某药品研究所开发一种抗菌新药，临床实验中测得成人服药后血液中药物浓度$y$（微克/毫升）与服药时间$x$（小时）之间的函数关系图象由一条线段和一段曲线组成，如图（当$x\geq 4$时，$y$与$x$成反比例）．则血液中药物浓度不低于$4$微克/毫升的持续时间为（ ）

\vspace{0.5em}
\noindent A．$4$小时 \hfill B．$6$小时 \hfill C．$8$小时 \hfill D．$10$小时
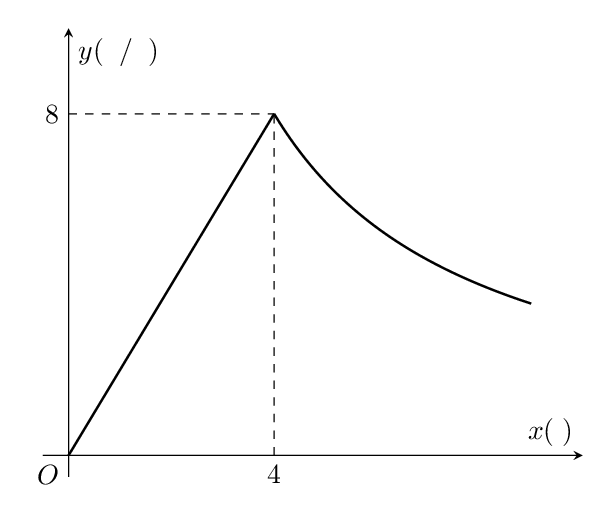
【解答】
\noindent\textbf{【答案】} B

\vspace{0.5em}
\noindent\textbf{【分析】} 分别求出线段与曲线的函数解析式，再求出函数值为$4$时对应的自变量$x$的值，即可求得此时持续时间．

\vspace{0.5em}
\noindent\textbf{【详解】} 解：$0\leq x<4$时，设线段的解析式为$y=kx$，\\
\hspace*{1em}由于线段过点$(4,8)$，则有$8=4k$，\\
\hspace*{1em}解得：$k=2$，\\
\hspace*{1em}即线段解析式为$y=2x$；\\
\hspace*{1em}当$x\geq 4$时，设$y=\dfrac{k_1}{x}$，把点$(4,8)$代入$y=\dfrac{k_1}{x}$中，得$k_1=4\times 8=32$，\\
\hspace*{1em}即$y=\dfrac{32}{x}$，\\
\hspace*{1em}当$y=4$时，$4=2x$，得$x=2$；当$y=4$时，$4=\dfrac{32}{x}$，得$x=8$；\\
\hspace*{1em}$\therefore$血液中药物浓度不低于$4$微克/毫升的持续时间为$8-2=6$（小时）；\\
\hspace*{1em}故选：B．

\vspace{0.5em}
\noindent\textbf{【点睛】} 本题是正比例函数与反比例函数的综合，考查了求函数解析式，已知函数值求自变量值，其中待定系数法求函数解析式是关键，注意数形结合．